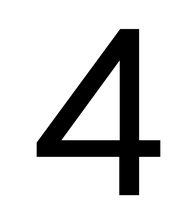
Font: InstrumentSans_Regular